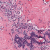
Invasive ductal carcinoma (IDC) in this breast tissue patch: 0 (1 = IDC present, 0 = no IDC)